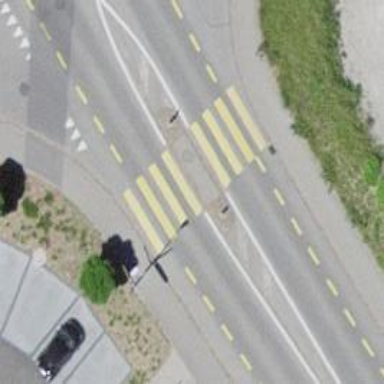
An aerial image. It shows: Uncontrolled road crossing with island and markings.